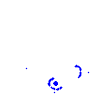
Particle: pion